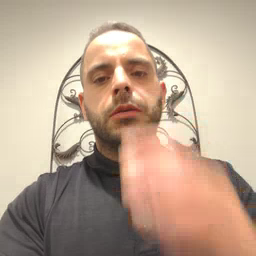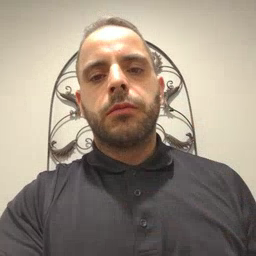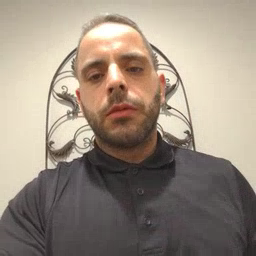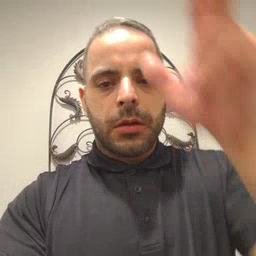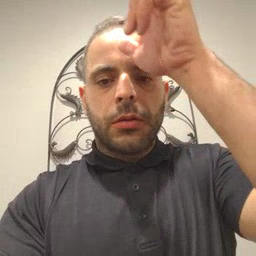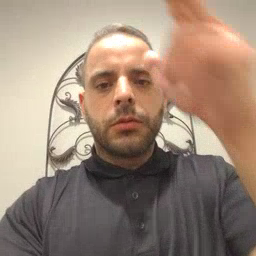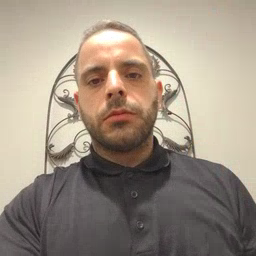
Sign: hen